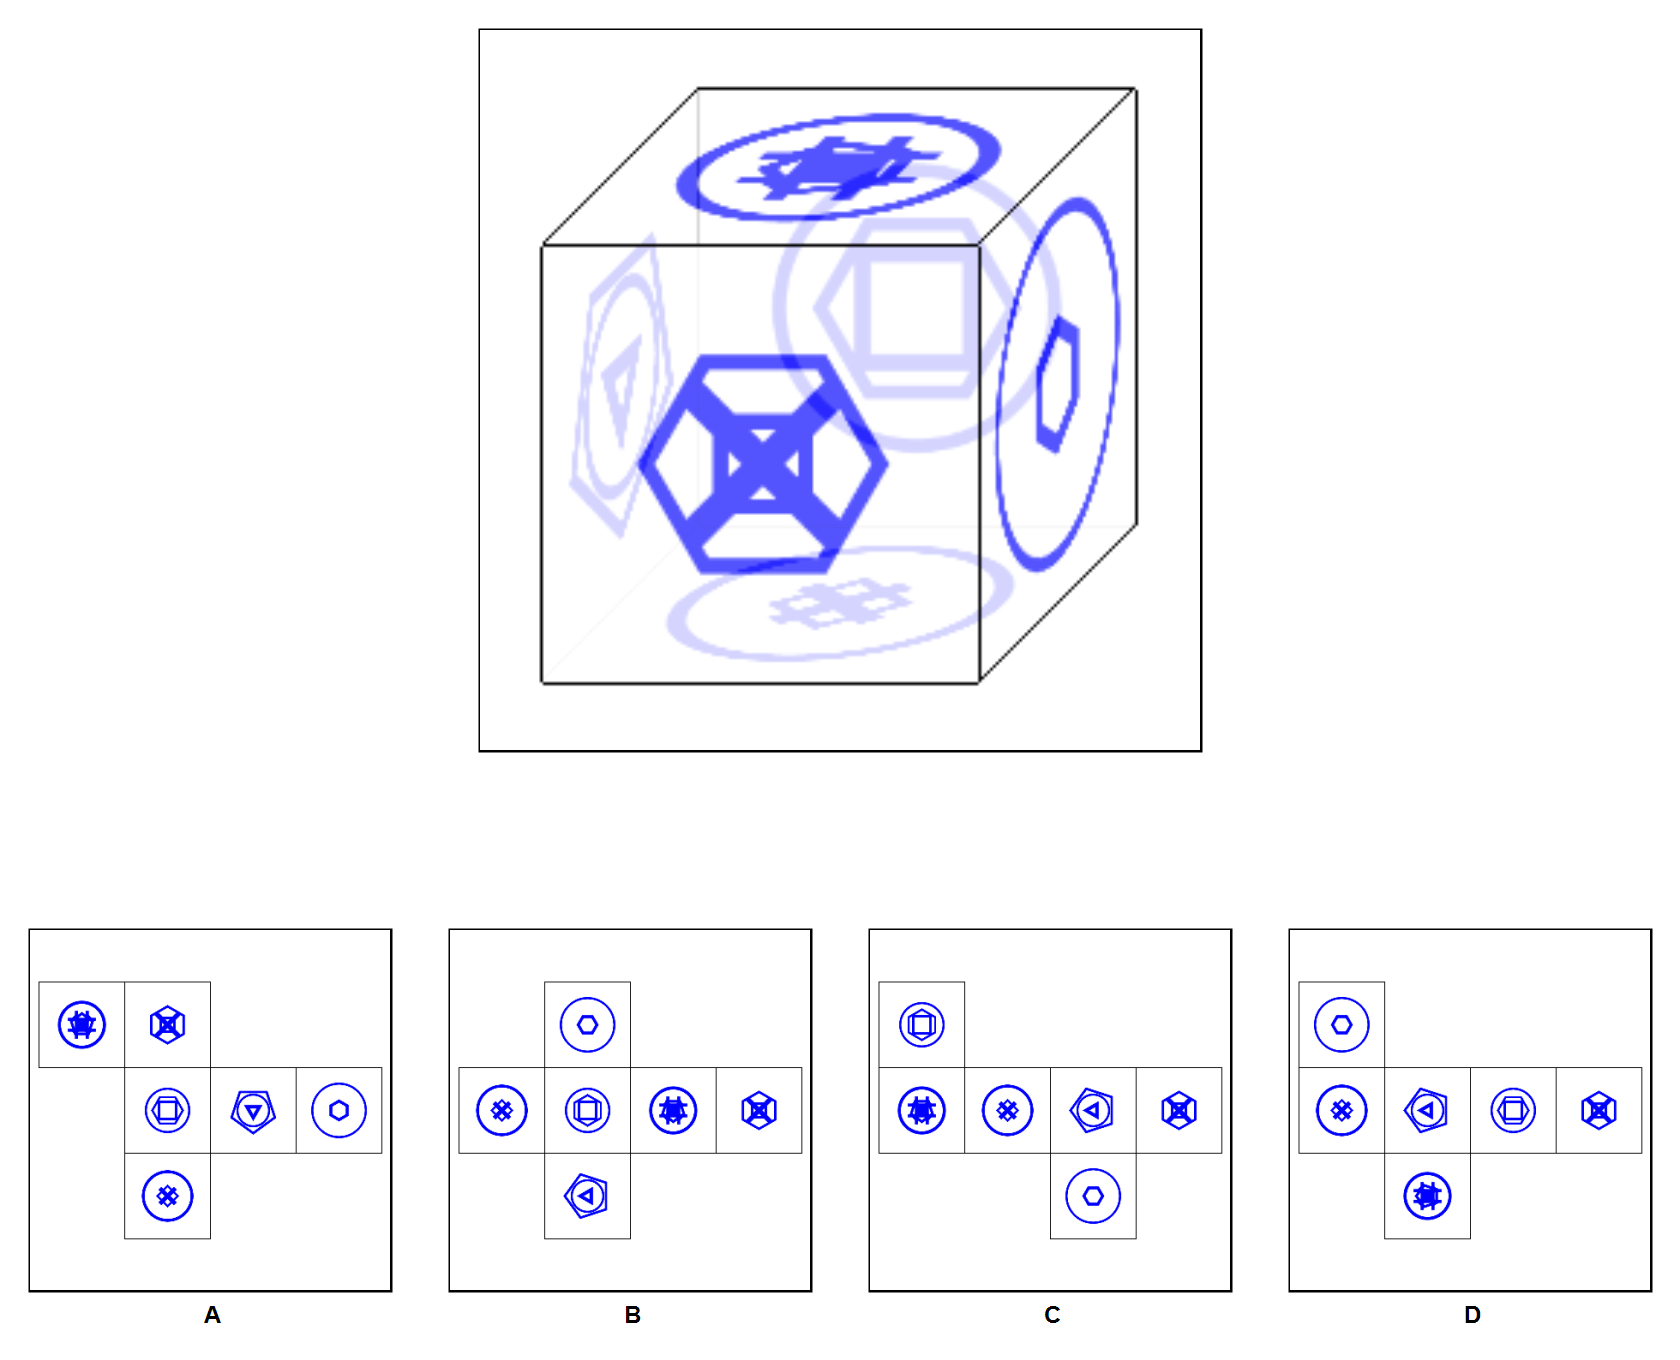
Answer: B